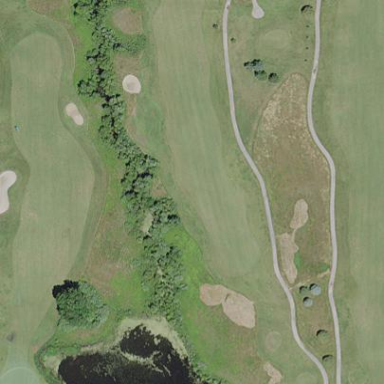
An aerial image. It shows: Scenic golf fairway.